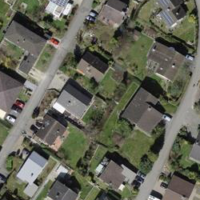
EUNIS habitat code: 54
Species observed at this site:
Carpinus betulus